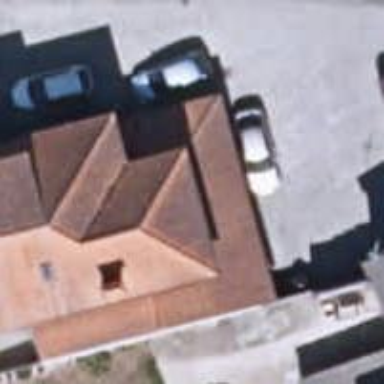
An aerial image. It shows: Cafe.